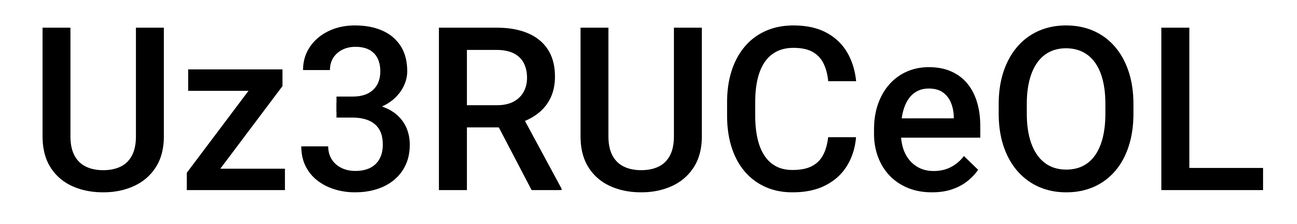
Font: Roboto_Medium